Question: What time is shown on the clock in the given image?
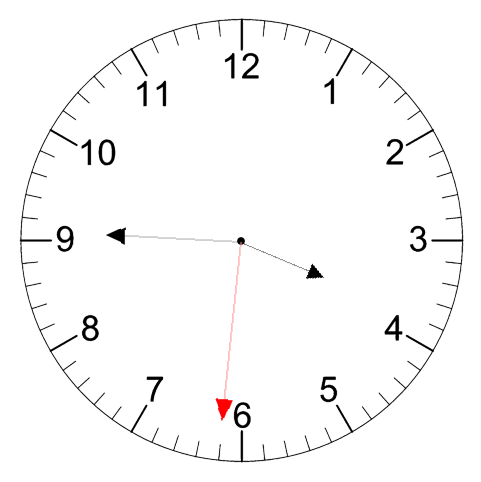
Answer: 03:45:31